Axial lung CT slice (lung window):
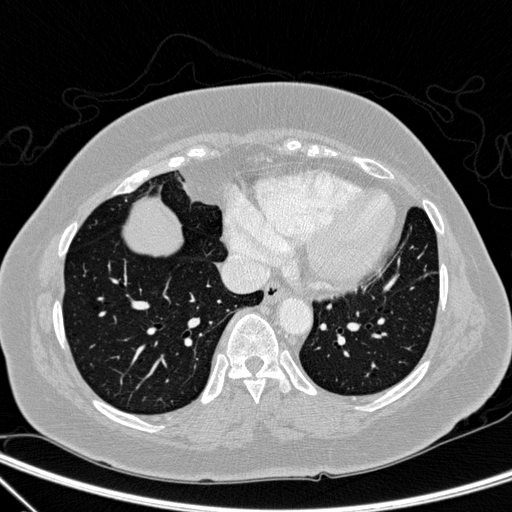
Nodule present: no